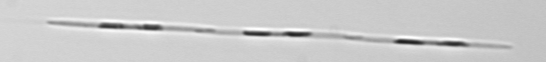
Label: Pseudo-nitzschia